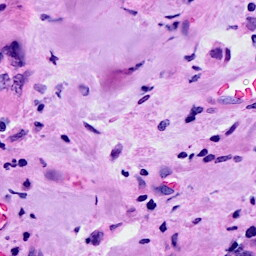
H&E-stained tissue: Breast